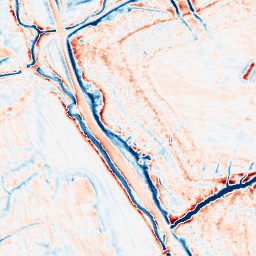
Category: edge_preserving
Decomposition family: anisotropic_diffusion
Decomposition parameters: iterations: 50
kappa: 100
gamma: 0.1
Upsampling method: lanczos
Upsampling parameters: scale: 4
Upsampling scale: 4